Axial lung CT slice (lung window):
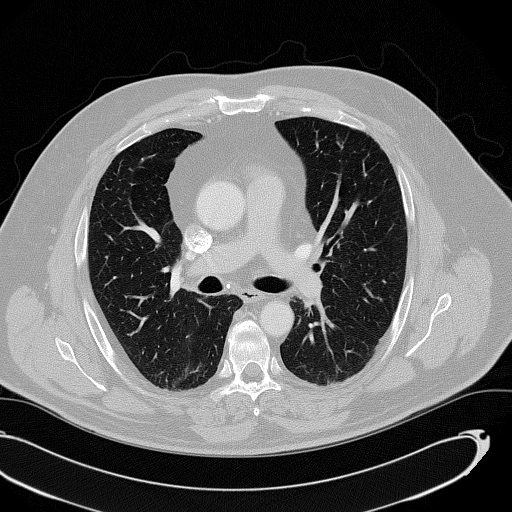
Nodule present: no